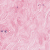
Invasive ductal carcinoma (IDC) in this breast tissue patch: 0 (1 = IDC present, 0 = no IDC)